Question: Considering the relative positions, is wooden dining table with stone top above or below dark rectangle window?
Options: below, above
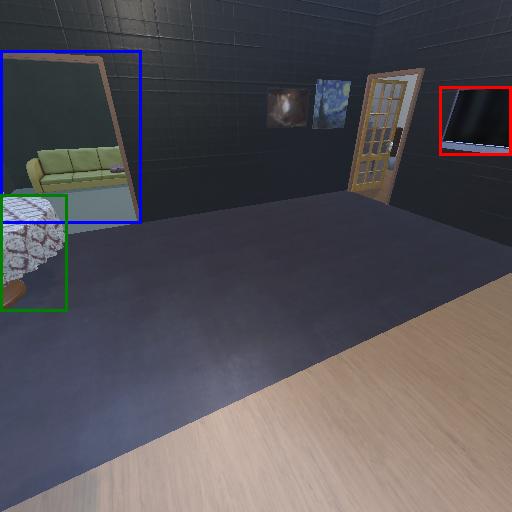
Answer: below